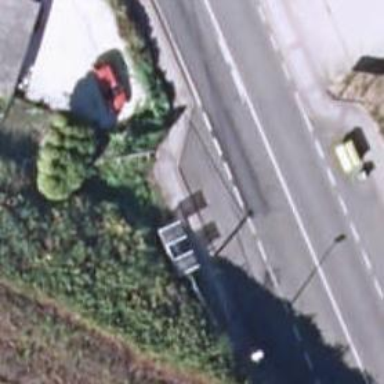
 serving as platform for public transportation."